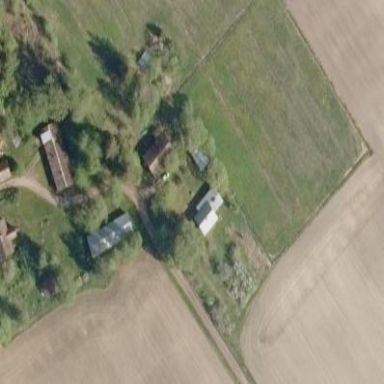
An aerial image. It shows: Farmyard area.